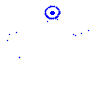
Particle: pion